Question: installing the package will remove the previously installed react-native-cli package.

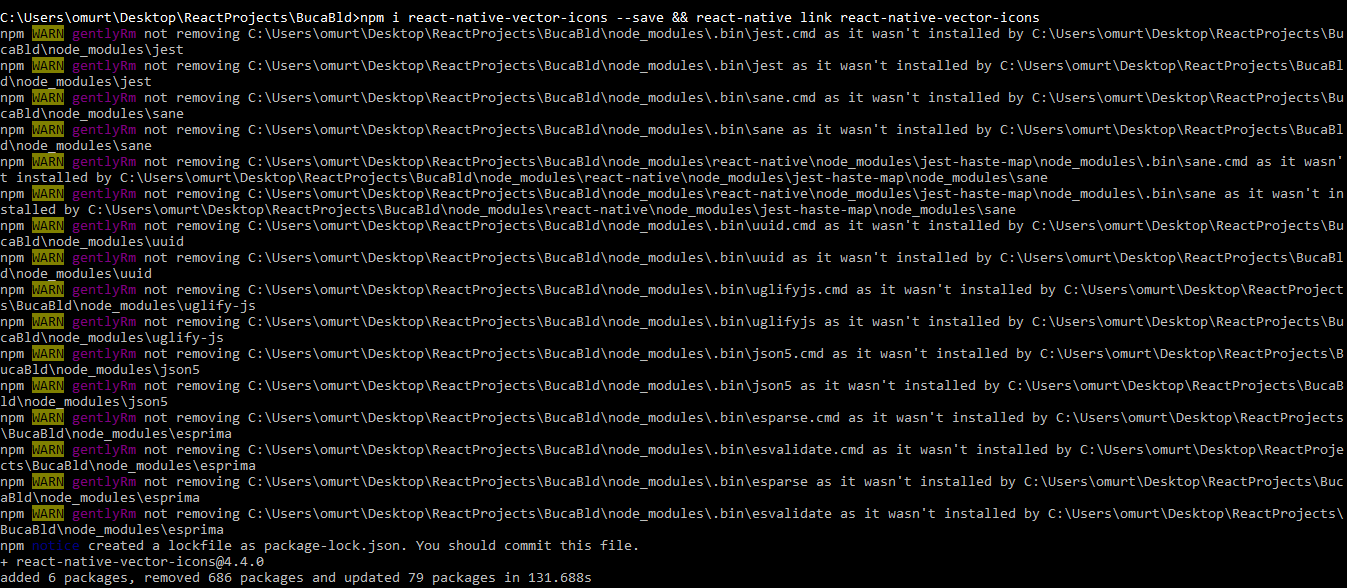
Answer: This an issue with npm. You can follow the issue <URL>.
I suggest you to use <URL> or a more stable version of npm. Yarn is more easy to use with react-native since it even links the library after the instillation.
To solve the current problem, remove 'node_modules' folder and 'package-lock.json' and if there is 'yarn.lock' file. Then run the command 'yarn' if you are using yarn or 'npm install'.